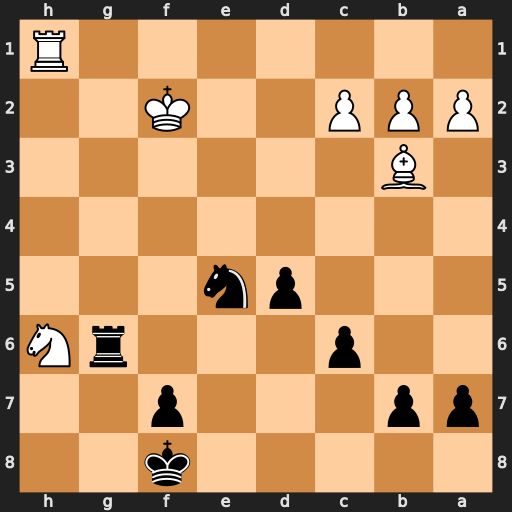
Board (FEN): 5k2/pp3p2/2p3rN/3pn3/8/1B6/PPP2K2/7R
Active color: b
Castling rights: -
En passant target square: -
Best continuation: Rxh6 Rxh6 Ng4+ Kg3 Nxh6